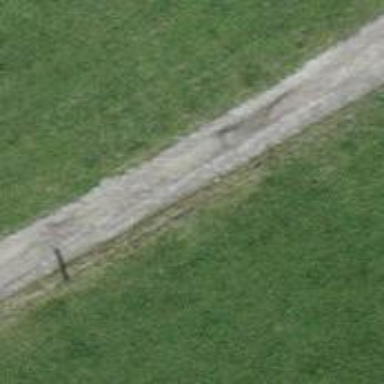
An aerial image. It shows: Gravel track.